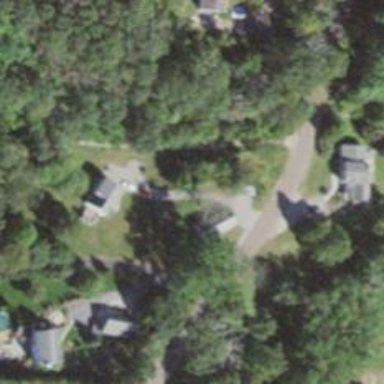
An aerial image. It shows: Residential driveway serving as service road.